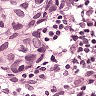
Metastatic tissue present: yes